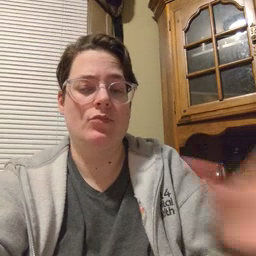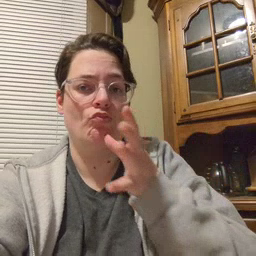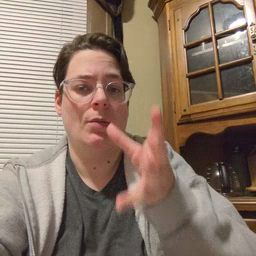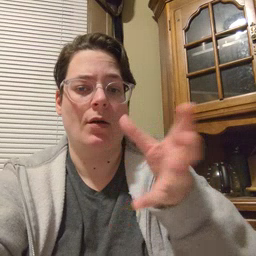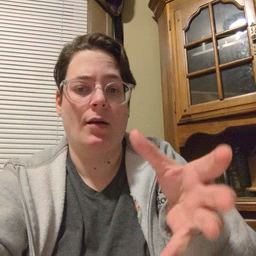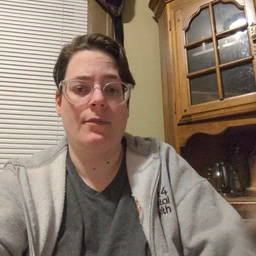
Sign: grandma